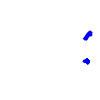
Particle: electron